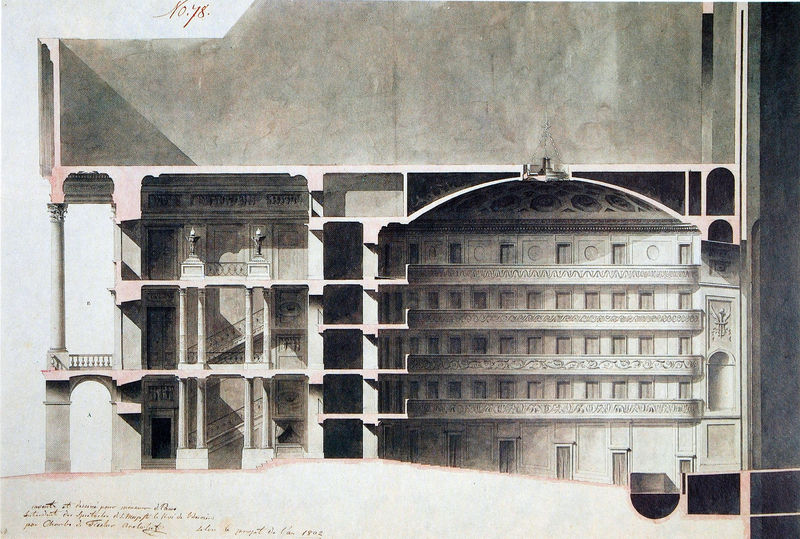
Titel: Nationaltheater am Max-Josef-Platz in München (Entwurf I) - Längsschnitt
Künstler: Carl von Fischer
Standort: München
Institution: Architektursammlung der Technischen Universität
Schlagwörter: feder, schatten, weiß, braun, fenster, frankreich, grau, licht, paris, raum, schwarz, skizze, säule, säulen, tür, zeichnung, zimmer, dach, gebäude, haus, schloss, muster, ornament, wand, architektur, kirche, auge, decke, klassizismus, bühne, oper, theater, kontrast, vorbau, balkon, schrift, modell, bogen, fassade, perspektive, türen, parkett, fischer, empore, loge, opernhaus, rang, saal, rundbogen, kuppel, treppe, treppen, inschrift, verzierung, geländer, innenansicht, balkone, halle, logen, ränge, foto, fotografie, bögen, wände, gang, keller, tusche, arkade, kolonnade, loggia, antike, unterschrift, münchen, palast, stockwerk, balustrade, dom, groß, schnitt, schwarzweiss, text, stöcke, bleistift, räume, entwurf, pinsel, tinte, schema, rom, römer, antik, romanik, treppenhaus, etagen, plan, ballustrade, tempel, kassetten, volute, wien, dorisch, carl, stockwerke, querschnitt, bau, verzierungen, handschrift, kandelaber, tunnel, römisch, legende, klassisch, aufriss, etage, bauzeichnung, carl von fischer, bauplan, architekt, gänge, statik, rundbau, nationaltheater, bauskizze, dorrisch, durchschnitt, garnier, gebäudeskizze, karl von fischer, kolonade, logge, längsschnitt, max-joseph-platz, opera, robert, von fischer, wiener oper, wnd, amphitheater, hochhaus, parket, etag, 1802, 78, hauszeichnung, neo-klassik, no. 78